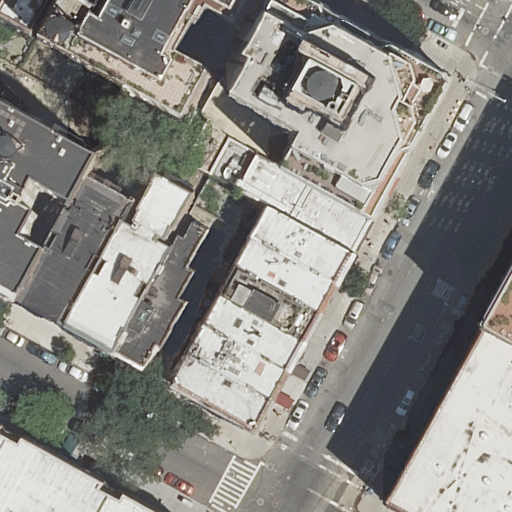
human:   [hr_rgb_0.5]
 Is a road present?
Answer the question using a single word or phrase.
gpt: yes

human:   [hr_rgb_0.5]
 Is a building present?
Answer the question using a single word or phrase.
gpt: yes

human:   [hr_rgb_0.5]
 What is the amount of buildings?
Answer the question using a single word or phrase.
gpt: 17

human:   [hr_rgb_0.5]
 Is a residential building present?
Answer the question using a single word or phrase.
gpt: yes

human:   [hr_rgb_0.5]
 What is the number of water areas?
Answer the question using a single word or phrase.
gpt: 0

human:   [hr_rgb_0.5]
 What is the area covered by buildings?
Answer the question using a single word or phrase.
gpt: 5550m2

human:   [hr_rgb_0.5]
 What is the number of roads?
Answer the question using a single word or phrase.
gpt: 3

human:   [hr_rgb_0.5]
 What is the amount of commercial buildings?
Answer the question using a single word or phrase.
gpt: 0

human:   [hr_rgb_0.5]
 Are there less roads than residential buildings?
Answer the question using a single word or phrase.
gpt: yes

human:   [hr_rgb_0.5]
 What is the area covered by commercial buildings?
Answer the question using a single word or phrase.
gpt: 0m2

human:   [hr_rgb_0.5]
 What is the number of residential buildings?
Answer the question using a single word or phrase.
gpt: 17

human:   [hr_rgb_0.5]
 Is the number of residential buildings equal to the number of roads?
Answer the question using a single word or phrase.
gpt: no

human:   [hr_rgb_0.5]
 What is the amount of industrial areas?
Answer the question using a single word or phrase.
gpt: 0

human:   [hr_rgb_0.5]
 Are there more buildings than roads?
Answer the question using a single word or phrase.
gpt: yes

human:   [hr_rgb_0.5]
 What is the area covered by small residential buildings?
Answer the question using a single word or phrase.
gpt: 12m2

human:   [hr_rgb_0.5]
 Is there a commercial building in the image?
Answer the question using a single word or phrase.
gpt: no

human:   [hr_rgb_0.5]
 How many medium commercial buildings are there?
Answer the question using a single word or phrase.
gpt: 0

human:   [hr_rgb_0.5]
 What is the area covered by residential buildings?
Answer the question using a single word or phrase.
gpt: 5550m2

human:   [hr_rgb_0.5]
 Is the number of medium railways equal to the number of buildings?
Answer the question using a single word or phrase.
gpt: no

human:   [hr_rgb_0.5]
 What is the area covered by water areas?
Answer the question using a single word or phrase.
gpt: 0m2

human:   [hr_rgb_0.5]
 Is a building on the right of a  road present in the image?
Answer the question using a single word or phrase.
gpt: yes

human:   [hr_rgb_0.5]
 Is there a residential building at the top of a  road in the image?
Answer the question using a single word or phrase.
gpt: yes

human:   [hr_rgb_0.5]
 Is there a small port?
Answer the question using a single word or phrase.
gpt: no

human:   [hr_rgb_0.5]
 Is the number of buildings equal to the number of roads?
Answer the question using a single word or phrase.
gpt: no

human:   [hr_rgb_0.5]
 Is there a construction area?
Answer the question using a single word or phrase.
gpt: no

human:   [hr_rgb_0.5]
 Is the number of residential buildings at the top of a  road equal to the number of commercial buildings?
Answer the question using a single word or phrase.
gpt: no

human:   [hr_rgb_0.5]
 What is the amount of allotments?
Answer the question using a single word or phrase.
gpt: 0

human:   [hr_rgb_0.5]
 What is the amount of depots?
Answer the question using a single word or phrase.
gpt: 0

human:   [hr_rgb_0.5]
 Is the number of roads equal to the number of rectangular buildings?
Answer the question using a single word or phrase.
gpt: no

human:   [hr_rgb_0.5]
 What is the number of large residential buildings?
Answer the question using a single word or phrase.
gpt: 2

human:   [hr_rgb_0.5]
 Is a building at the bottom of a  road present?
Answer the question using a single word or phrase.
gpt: yes

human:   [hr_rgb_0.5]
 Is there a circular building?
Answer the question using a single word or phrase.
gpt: no

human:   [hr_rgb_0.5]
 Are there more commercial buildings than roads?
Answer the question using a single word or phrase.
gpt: no

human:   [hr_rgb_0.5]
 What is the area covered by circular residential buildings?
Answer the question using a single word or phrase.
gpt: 0m2

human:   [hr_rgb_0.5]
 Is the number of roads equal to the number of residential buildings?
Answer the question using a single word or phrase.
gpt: no

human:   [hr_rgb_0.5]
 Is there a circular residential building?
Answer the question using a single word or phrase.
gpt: no

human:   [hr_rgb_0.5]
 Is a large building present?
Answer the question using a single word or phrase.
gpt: yes

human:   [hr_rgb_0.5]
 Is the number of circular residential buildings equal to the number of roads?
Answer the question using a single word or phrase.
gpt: no

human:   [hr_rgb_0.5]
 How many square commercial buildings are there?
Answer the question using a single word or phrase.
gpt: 0

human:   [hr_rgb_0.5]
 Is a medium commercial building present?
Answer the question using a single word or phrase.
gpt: no

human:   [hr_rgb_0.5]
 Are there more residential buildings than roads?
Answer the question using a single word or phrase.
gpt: yes

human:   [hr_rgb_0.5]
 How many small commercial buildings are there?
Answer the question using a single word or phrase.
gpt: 0

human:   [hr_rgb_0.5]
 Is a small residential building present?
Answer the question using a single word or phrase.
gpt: yes

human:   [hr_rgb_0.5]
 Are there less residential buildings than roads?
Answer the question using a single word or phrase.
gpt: no

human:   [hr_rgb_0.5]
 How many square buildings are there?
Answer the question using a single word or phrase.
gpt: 0

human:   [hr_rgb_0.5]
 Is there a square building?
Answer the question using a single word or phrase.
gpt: no

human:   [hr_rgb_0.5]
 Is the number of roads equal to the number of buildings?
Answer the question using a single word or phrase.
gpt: no

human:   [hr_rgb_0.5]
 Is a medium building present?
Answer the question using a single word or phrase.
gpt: yes

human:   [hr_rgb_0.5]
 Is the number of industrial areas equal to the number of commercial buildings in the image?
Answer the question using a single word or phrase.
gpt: yes

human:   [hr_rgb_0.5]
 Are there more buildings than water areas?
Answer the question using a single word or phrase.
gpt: yes

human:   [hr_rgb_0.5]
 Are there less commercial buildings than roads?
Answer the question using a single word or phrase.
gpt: yes

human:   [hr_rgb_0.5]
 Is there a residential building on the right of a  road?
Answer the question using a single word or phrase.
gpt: yes

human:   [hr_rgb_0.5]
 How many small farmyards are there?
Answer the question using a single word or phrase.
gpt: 0

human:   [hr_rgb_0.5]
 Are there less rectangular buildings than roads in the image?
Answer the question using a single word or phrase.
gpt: no

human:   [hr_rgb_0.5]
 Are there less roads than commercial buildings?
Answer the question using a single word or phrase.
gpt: no

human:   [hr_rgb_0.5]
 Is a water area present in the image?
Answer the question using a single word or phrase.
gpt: no

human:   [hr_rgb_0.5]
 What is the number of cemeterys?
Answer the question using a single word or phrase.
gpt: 0

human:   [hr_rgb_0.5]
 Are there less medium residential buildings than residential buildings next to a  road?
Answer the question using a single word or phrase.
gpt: yes

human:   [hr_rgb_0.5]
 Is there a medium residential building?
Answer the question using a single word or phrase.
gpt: yes

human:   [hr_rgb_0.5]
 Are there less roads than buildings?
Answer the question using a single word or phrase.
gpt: yes

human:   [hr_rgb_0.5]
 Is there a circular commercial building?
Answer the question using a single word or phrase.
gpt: no

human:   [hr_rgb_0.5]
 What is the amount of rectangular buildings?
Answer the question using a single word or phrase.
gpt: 8

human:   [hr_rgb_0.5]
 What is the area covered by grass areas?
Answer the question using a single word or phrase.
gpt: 0m2

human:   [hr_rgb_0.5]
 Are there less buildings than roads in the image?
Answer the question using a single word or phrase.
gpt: no